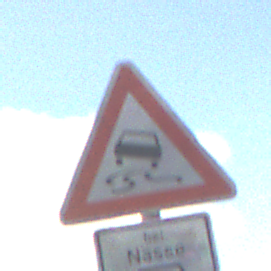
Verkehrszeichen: SchleuderOderRutschgefahr
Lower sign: BeiNaesse
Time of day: SunriseSunset
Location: Outdoor (Nature)
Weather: PartlyCloudy
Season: NotSpecified
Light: Natural